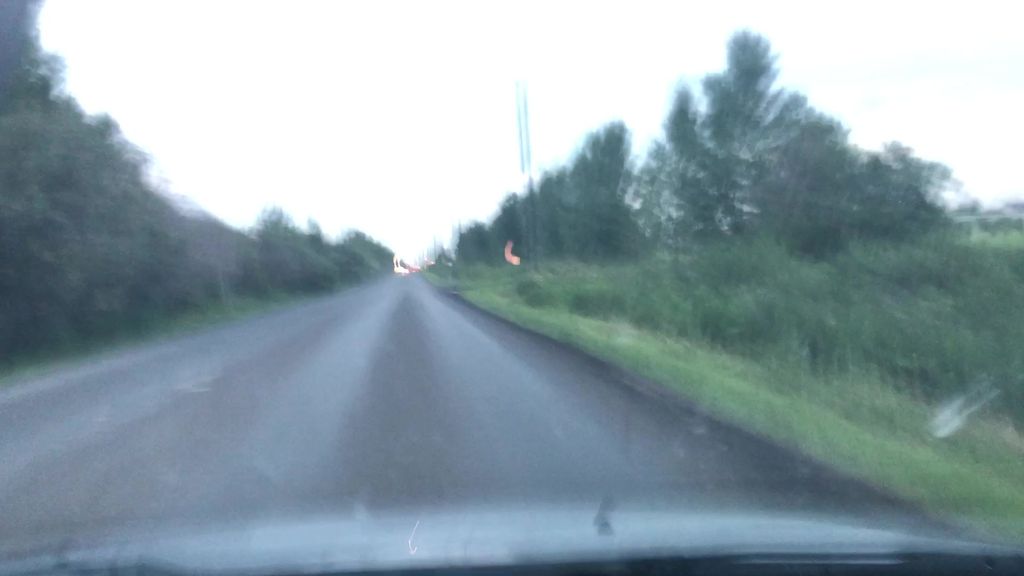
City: edmonton